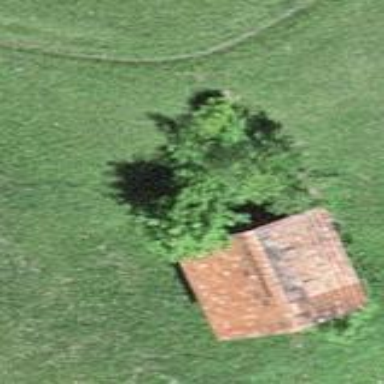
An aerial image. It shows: Shed.